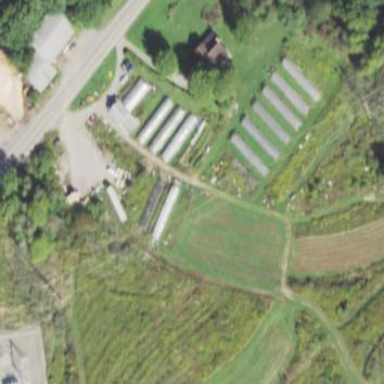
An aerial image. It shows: Greenhouse used for horticulture.